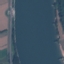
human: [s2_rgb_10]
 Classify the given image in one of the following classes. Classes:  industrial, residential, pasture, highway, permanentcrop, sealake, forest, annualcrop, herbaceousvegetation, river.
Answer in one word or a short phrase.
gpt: River